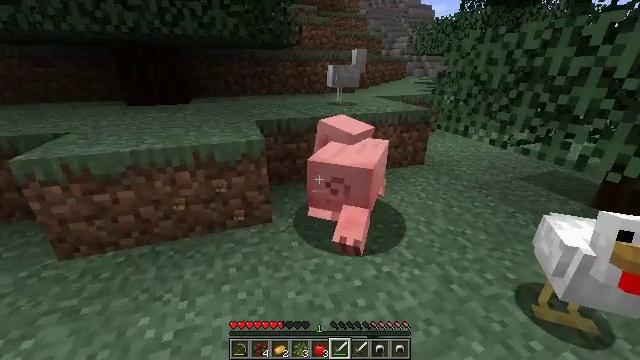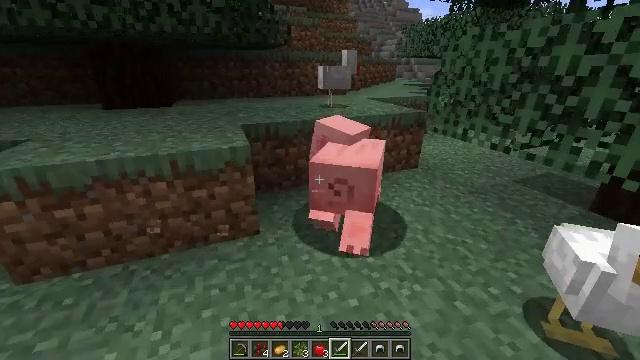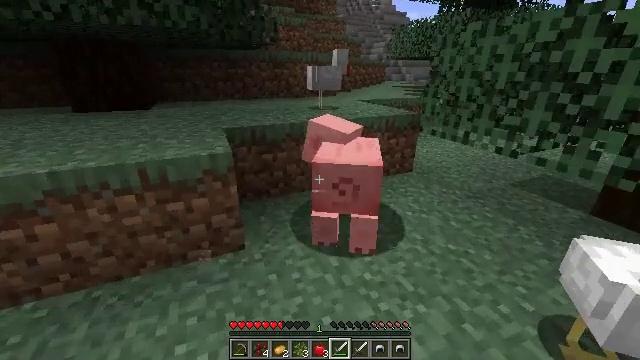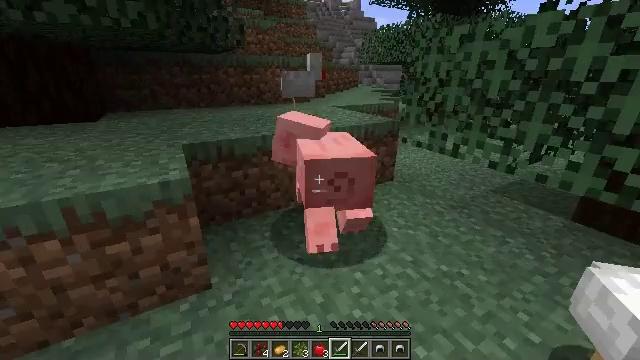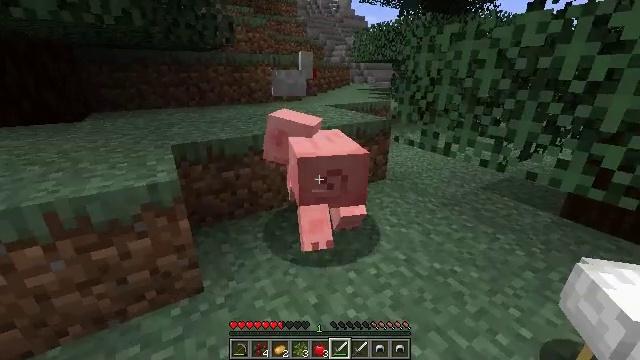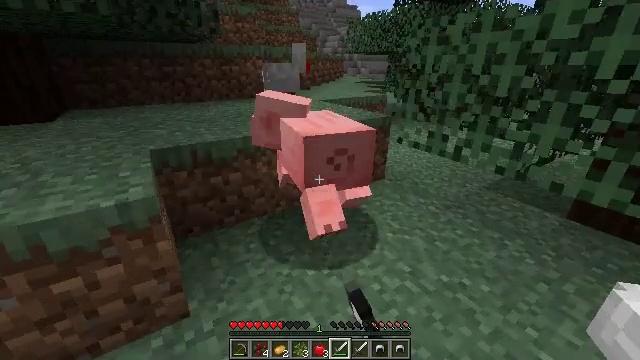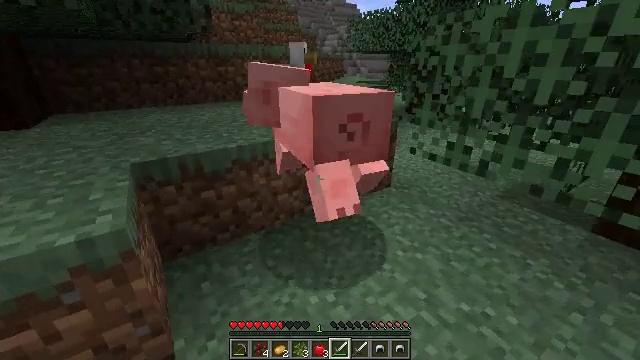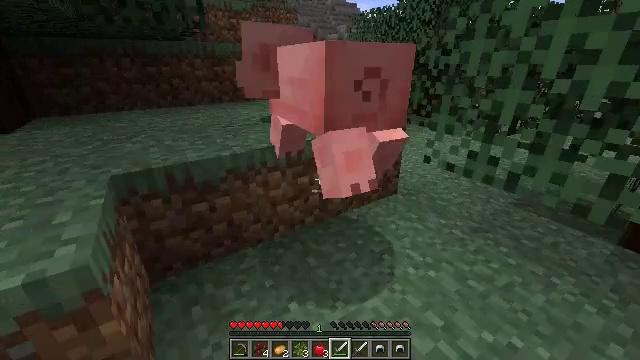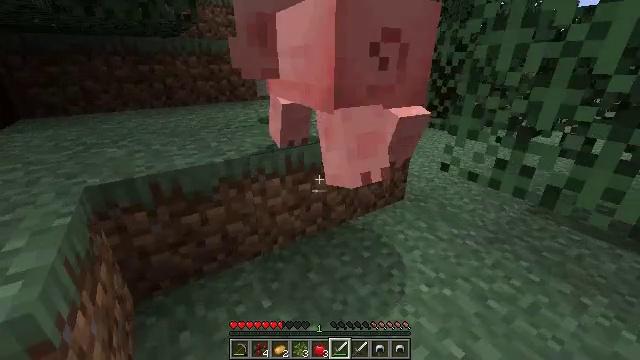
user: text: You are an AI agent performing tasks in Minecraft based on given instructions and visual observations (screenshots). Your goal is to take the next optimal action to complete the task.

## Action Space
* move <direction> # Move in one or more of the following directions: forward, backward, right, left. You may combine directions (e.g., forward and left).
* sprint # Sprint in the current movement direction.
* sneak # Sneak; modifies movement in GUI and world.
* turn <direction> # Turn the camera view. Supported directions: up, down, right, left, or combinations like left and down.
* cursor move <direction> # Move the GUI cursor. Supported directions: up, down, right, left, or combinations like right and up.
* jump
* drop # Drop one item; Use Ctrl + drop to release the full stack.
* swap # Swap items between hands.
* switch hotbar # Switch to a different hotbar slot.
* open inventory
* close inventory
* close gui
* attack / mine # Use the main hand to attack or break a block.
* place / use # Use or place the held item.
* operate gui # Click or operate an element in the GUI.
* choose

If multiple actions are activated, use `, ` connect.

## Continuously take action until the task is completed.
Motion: motion action
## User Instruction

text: Kill the pig.
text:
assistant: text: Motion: move forward, turn right
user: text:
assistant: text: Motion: move forward, turn right
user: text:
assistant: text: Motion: move forward, turn right and up
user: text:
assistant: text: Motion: move forward, turn right, attack / mine
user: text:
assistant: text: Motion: move forward, turn right and down, attack / mine
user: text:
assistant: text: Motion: move forward, attack / mine
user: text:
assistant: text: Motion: move forward, attack / mine
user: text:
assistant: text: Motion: move forward
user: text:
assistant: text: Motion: no_op